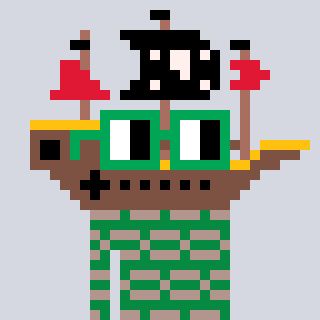
a pixel art character with square green glasses, a pirateship-shaped head and a green-colored body on a cool background